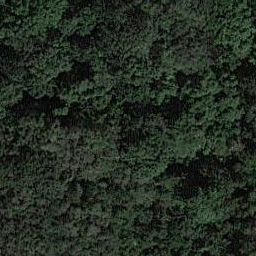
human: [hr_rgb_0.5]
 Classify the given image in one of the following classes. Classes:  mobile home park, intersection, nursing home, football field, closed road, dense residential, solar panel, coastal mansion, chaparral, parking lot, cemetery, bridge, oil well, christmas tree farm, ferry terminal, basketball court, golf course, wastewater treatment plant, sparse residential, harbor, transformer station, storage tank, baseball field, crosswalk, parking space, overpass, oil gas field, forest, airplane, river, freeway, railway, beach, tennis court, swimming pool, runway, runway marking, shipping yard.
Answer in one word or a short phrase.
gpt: forest